Question: I want to dinamically create a semi-transparent icon Pixmap for my icons disabled states, from the original icon images (without using extra images for the disabled states).
I thought this would take five minutes, just create a QPainter, set it's opacity to 0.5 or something, and draw the normal Pixmap into it.
The problem is that the QPainter seems to start with a background set to (205, 205, 205), and there's nothing I can throw at it to make it fully-transparent.
This is the code I'm using for the standard icons:
'''
icon.addPixmap(QPixmap(filename));
'''
This is what I've tried so far to make a transparent version of it for disabled state:
'''
QPixmap normalPixmap(filename);
QPixmap disabledPixmap(normalPixmap.size());
QPainter p(&disabledPixmap);
p.setBackgroundMode(Qt::TransparentMode);
p.setBackground(QBrush(Qt::transparent));
p.eraseRect(normalPixmap.rect());
// (...) I've tried Composition modes and a lot of other stuff here, with no success
p.setOpacity(0.5);
p.drawPixmap(0, 0, normalPixmap);
p.end();
icon.addPixmap(disabledPixmap, QIcon::Disabled, QIcon::On);
'''
These are the results I get from the above codes:

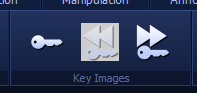
Answer: try:
'disabledPixmap.fill(Qt::transparent);'
before creating the QPainter